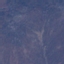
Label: HerbaceousVegetation